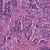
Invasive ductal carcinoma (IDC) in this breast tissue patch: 1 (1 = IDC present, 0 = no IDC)